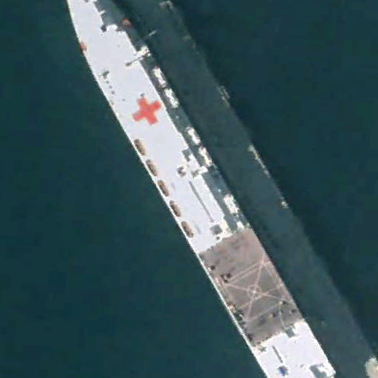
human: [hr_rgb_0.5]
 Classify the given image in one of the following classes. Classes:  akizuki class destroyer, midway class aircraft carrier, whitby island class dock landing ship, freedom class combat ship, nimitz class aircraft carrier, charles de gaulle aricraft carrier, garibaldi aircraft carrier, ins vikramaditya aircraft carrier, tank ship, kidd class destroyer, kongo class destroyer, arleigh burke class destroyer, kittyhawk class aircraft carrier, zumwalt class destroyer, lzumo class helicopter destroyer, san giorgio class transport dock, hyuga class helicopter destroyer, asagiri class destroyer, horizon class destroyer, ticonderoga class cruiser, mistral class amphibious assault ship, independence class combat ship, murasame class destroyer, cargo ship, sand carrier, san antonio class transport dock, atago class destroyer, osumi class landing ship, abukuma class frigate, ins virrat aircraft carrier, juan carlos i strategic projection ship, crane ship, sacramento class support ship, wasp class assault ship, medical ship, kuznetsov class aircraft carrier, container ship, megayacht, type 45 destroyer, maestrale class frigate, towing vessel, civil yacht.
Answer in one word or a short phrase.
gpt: Medical ship